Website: apple
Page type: customer-info-address
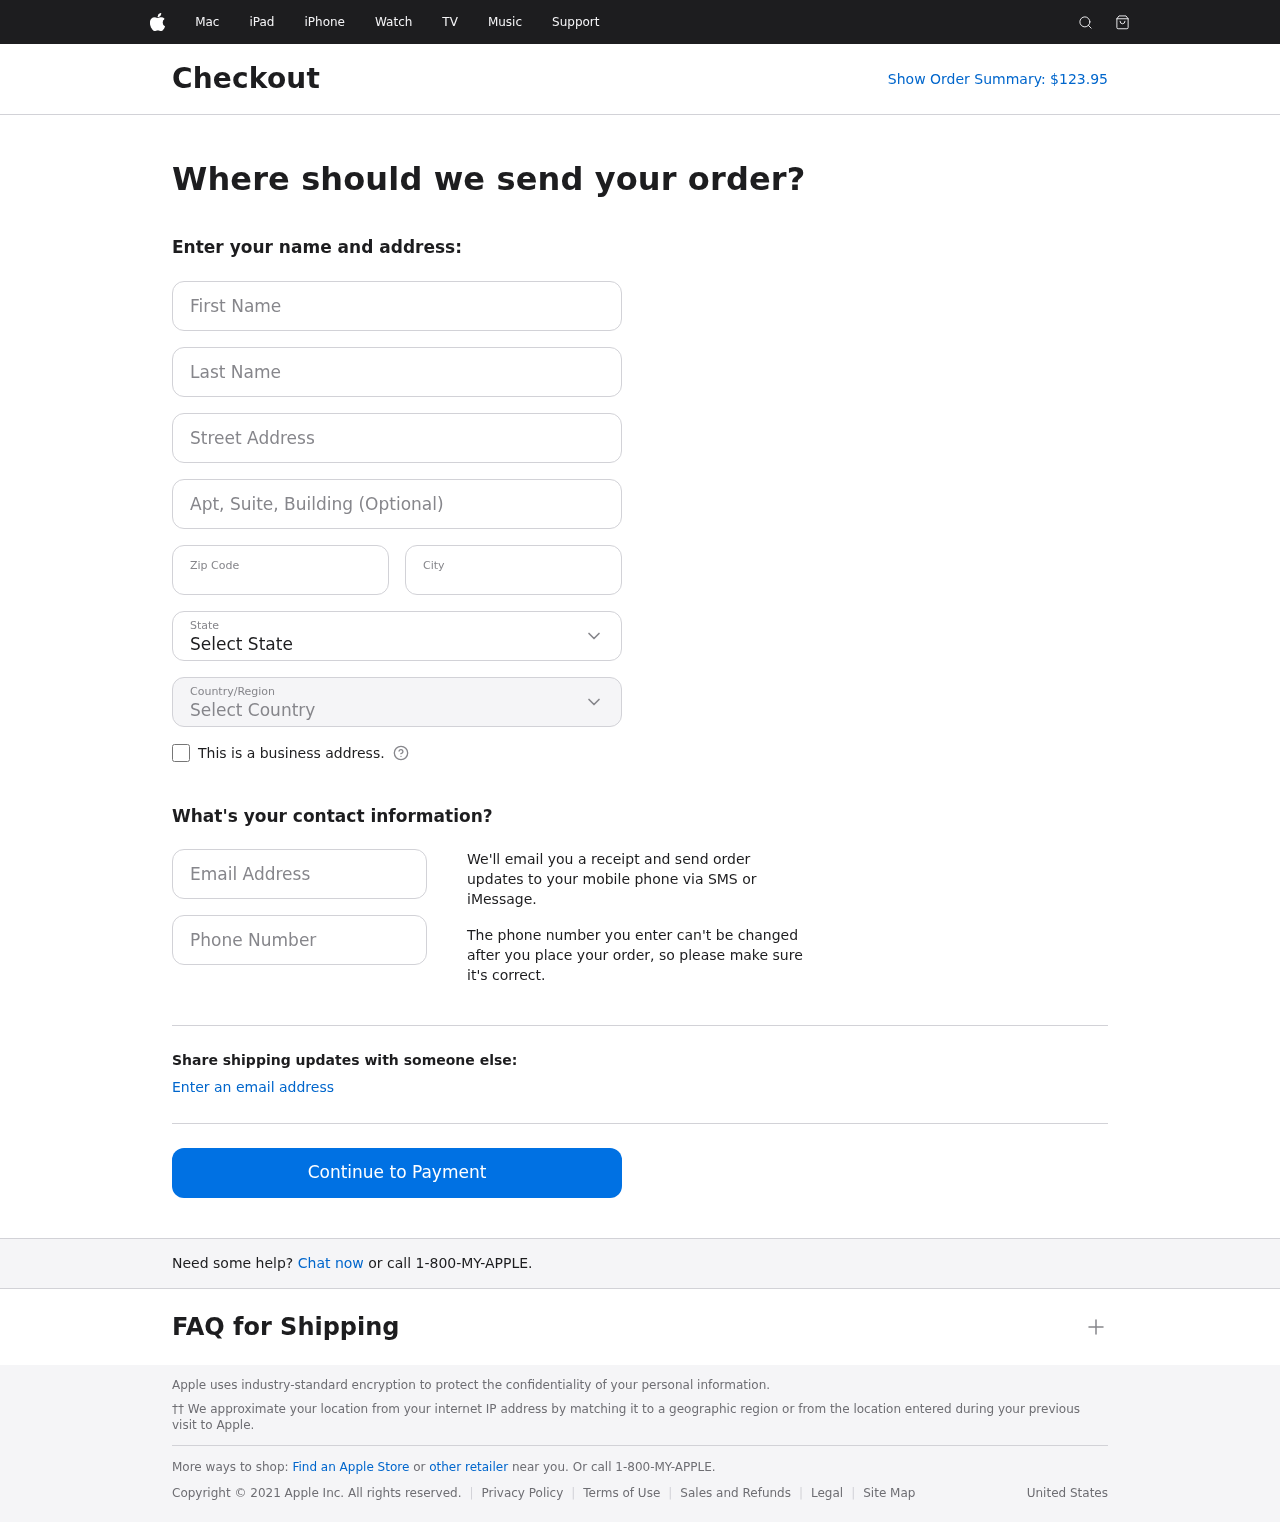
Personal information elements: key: PII_CITY
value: New Lisabury
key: PII_COUNTRY
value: United States
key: PII_EMAIL
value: trobertson@gmail.com
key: PII_FIRSTNAME
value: Timothy
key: PII_LASTNAME
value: Robertson
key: PII_PHONE
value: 3517194779
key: PII_POSTCODE
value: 87424
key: PII_STATE
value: Hawaii
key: PII_STREET
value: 95312 Danielle Junctions Suite 799
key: PII_STREET2
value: Suite 542
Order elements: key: ORDER_TOTAL
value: Show Order Summary: $123.95